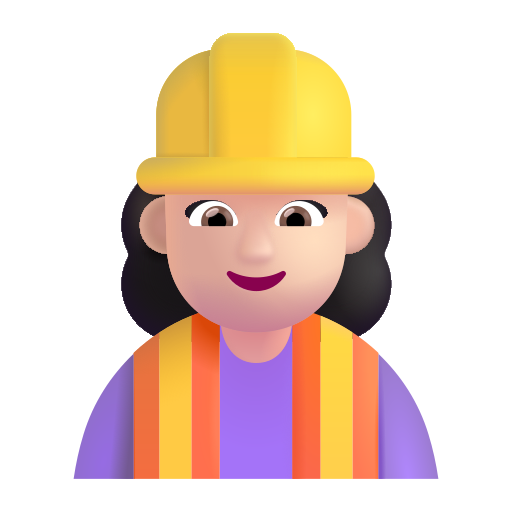
woman construction worker color light